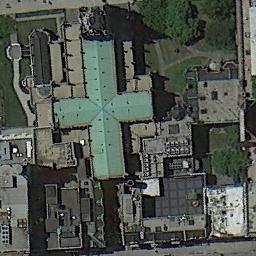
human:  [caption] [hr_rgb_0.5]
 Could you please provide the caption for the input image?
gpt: The blue church is surrounded by some buildings next to some trees .

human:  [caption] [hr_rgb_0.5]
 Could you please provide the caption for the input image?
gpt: The church with a tower and the rest of the church has a green cross-shaped roof .

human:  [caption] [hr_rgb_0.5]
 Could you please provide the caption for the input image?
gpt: A church with a cyan roof, The main house of the church has a cross-shaped roof, And there are several buildings and roads and trees and lawns around the church .

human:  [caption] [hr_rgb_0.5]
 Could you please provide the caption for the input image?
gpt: This is a church, Which looks like a cross from above .

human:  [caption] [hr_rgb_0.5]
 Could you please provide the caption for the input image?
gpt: There are many buildings near the church .